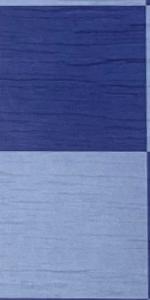
Label: Empty